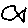
Label: fish